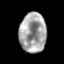
Tissue: prostate
Cell type: T cells
Senescence score: 0.3144
Nuclear area (px): 1047
Mean DAPI intensity: 163.259